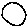
Label: circle